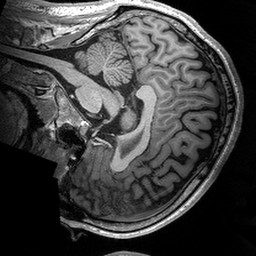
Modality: T1w
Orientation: sagittal
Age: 34
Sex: male
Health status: healthy
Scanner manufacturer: siemens
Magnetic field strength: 3 T
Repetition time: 2.53 s
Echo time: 0.00288 s